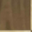
Piece: xx